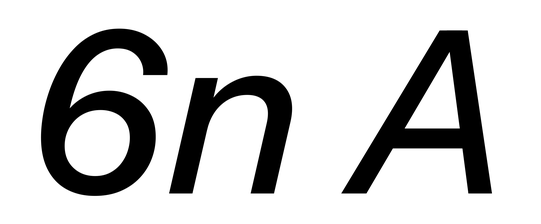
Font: InstrumentSans-Italic_Medium_Italic